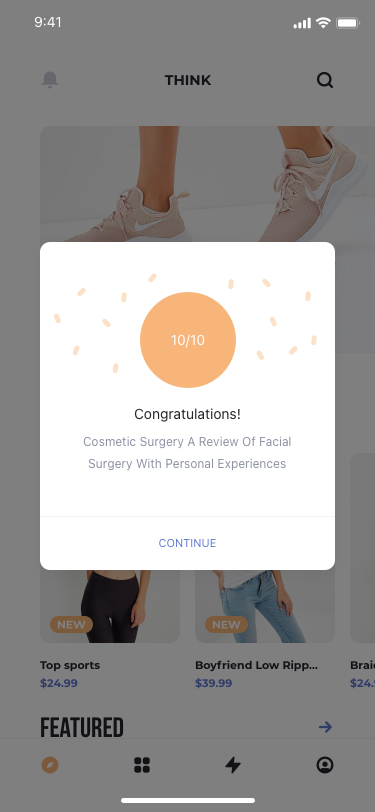
Text in this UI design:
CONTINUE
10/10
Cosmetic Surgery A Review Of Facial Surgery With Personal Experiences
Congratulations!